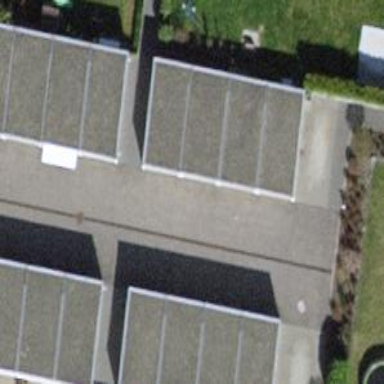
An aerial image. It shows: Group of garages.